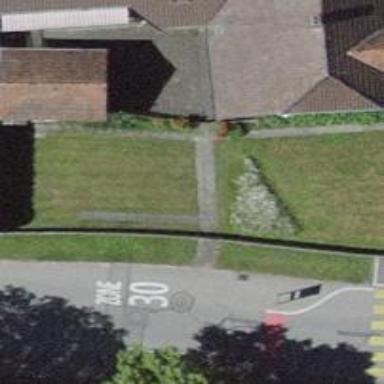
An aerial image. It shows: Hedge acting as barrier.